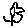
Label: flower